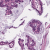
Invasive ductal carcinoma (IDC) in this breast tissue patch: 1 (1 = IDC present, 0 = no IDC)